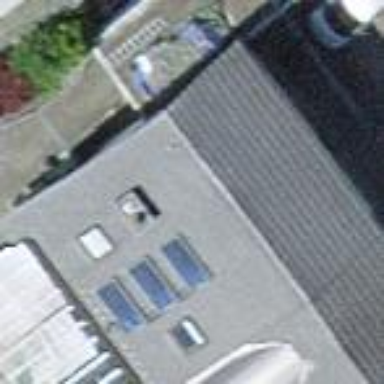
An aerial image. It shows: Gabled building.